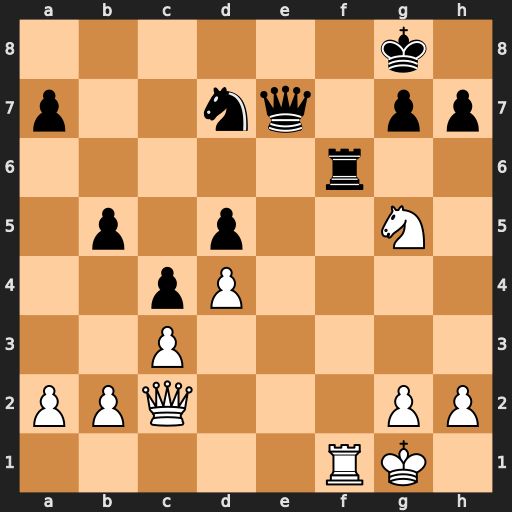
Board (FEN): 6k1/p2nq1pp/5r2/1p1p2N1/2pP4/2P5/PPQ3PP/5RK1
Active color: w
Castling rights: -
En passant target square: -
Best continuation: Qxh7+ Kf8 Qh8#